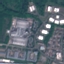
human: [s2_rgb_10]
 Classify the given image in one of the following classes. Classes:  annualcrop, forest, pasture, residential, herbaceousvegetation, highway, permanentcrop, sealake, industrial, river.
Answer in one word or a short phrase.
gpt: Industrial